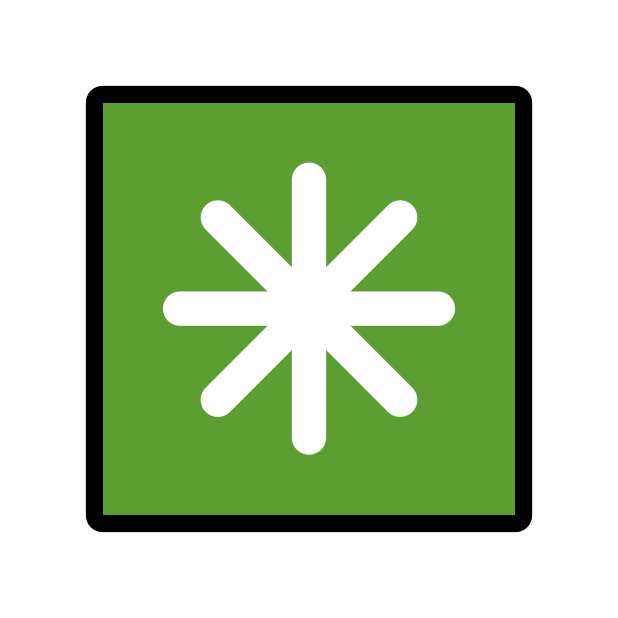
eight-spoked asterisk